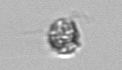
Label: coccolithophorid